Question: I am about to push my app to App Store and I am confused about debug or release flag.
My project setting look like this

I am just wondering that when I archive my code and sign it with the distribution profile, then will my application will be in or mode.
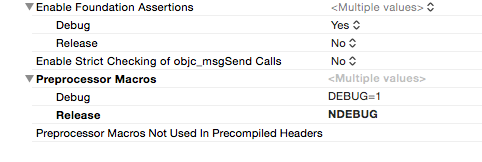
Answer: It would be in release mode for it is the reason you are using a distribution profile.